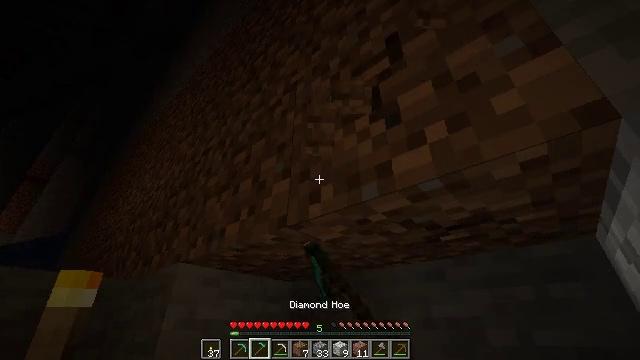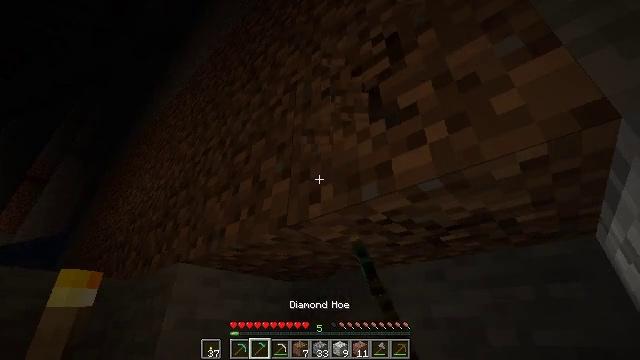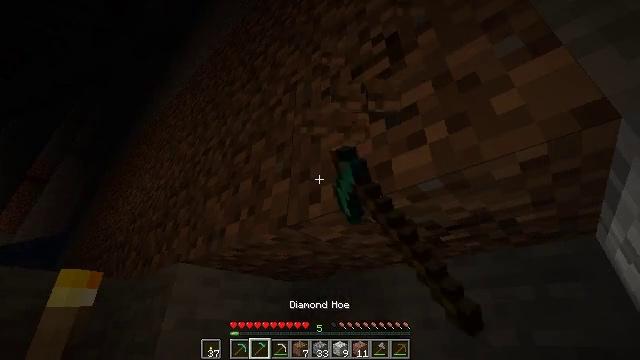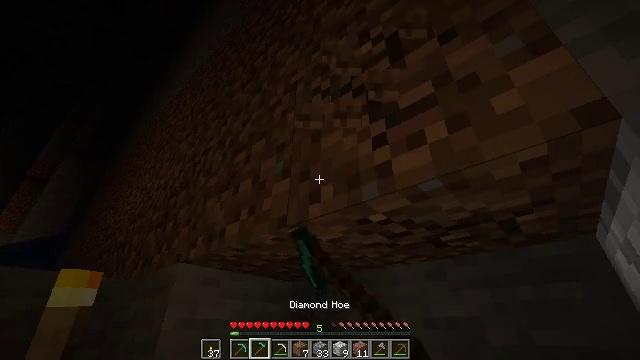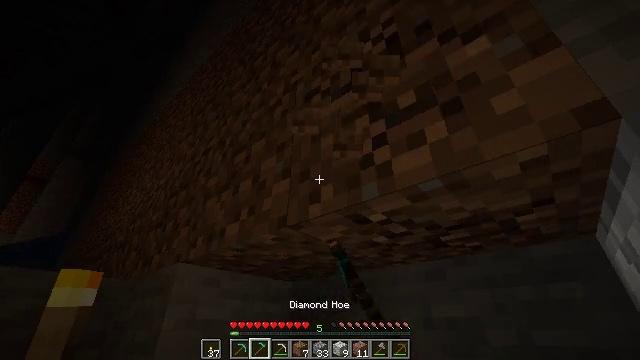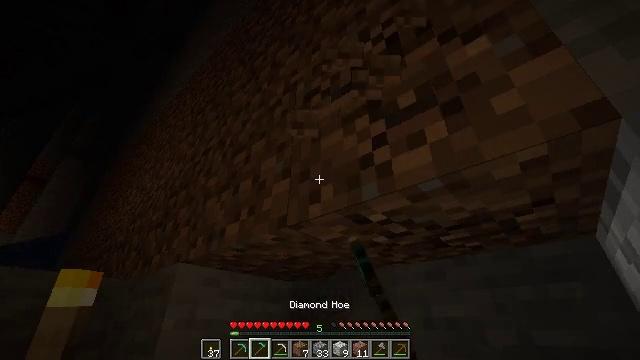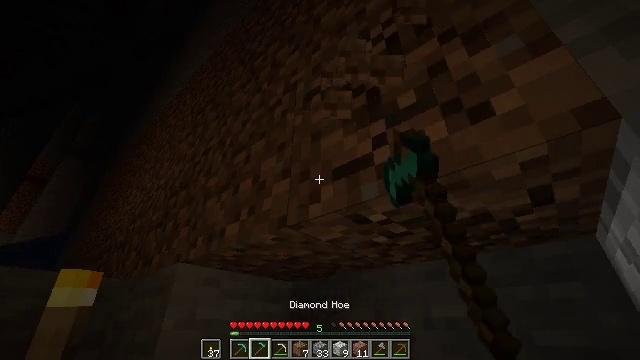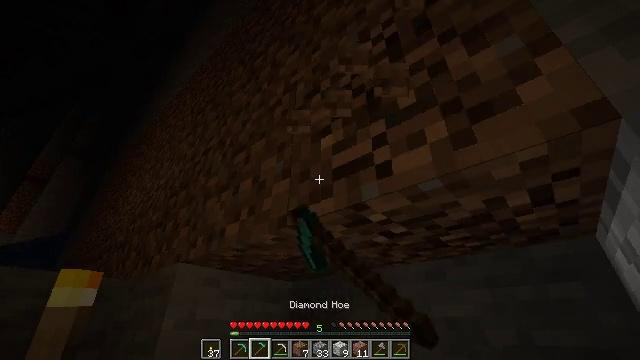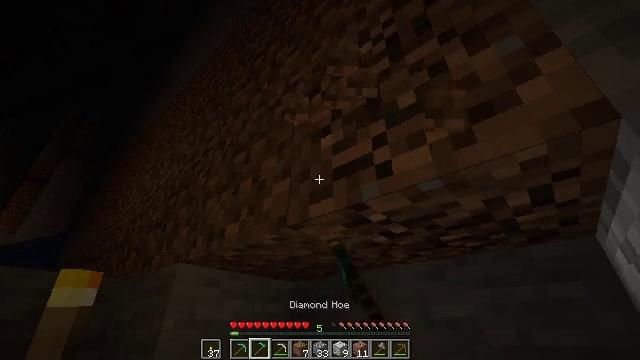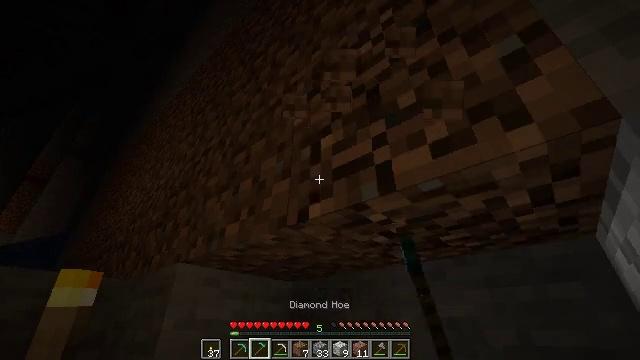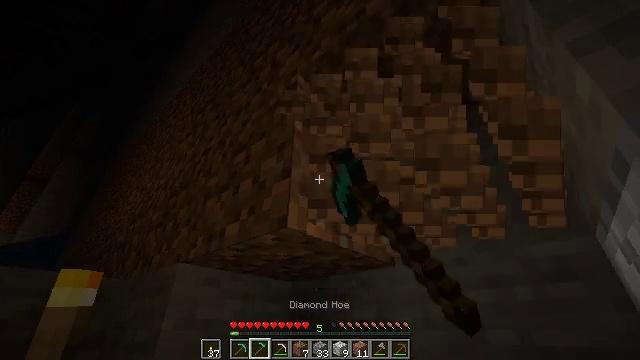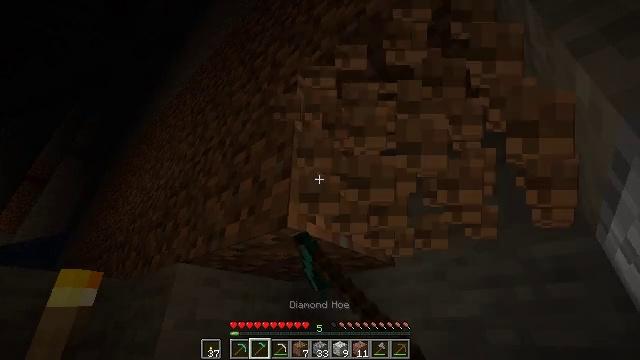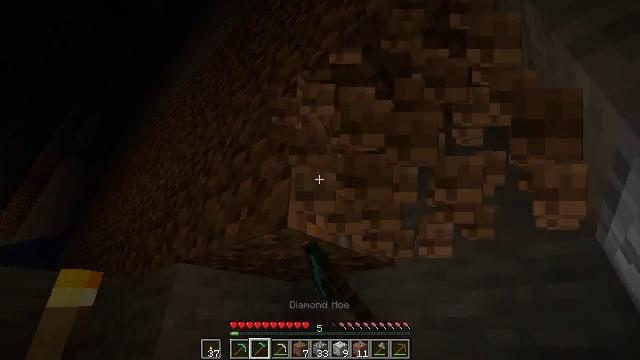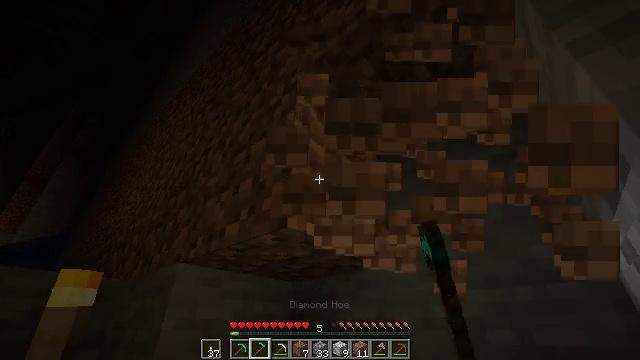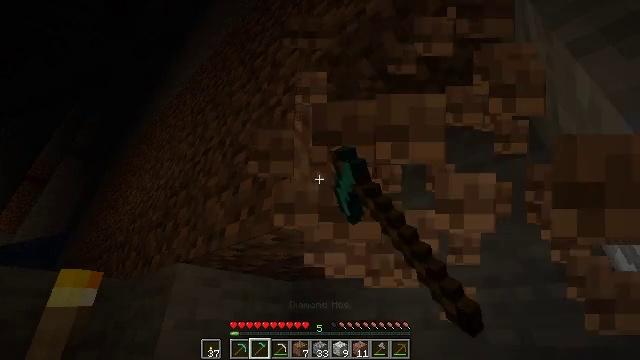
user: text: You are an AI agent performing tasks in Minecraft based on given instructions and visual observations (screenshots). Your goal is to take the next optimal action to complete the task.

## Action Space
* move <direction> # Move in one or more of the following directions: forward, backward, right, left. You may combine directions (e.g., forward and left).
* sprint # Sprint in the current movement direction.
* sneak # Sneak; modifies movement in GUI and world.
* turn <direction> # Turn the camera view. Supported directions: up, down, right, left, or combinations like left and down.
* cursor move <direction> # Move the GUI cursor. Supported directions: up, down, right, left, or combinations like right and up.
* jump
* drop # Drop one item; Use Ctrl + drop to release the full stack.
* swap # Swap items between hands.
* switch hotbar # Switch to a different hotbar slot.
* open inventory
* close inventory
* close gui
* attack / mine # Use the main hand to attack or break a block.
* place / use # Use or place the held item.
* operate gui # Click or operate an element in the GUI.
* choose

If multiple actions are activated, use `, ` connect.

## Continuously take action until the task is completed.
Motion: motion action
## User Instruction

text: Collect dirt by holding left button.
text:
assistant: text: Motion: attack / mine
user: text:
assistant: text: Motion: attack / mine
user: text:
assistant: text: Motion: attack / mine
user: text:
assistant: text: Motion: attack / mine
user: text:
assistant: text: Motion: attack / mine
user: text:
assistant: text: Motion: attack / mine
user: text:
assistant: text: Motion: attack / mine
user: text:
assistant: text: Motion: attack / mine
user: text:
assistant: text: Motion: attack / mine
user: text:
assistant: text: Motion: attack / mine
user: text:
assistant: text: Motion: attack / mine
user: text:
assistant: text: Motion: attack / mine
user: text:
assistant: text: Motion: attack / mine
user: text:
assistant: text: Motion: attack / mine
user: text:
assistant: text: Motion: attack / mine